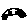
Label: car